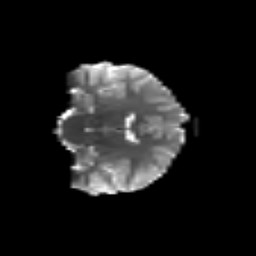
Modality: T2w
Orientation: coronal
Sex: female
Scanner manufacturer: siemens
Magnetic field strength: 3 T
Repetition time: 5 s
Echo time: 0.071 s